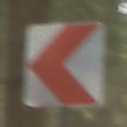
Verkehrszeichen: RichtungstafelnInKurvenKleinRechts
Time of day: MorningAfternoon
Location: Outdoor (Nature)
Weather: Overcast
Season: Winter
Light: Natural